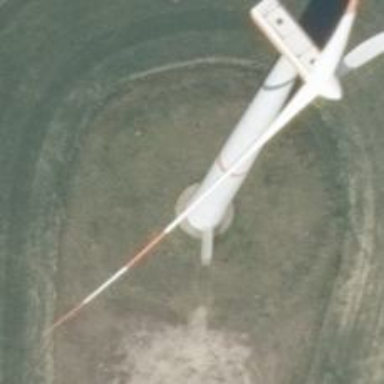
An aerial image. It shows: Wind generator is in the picture.